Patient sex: M
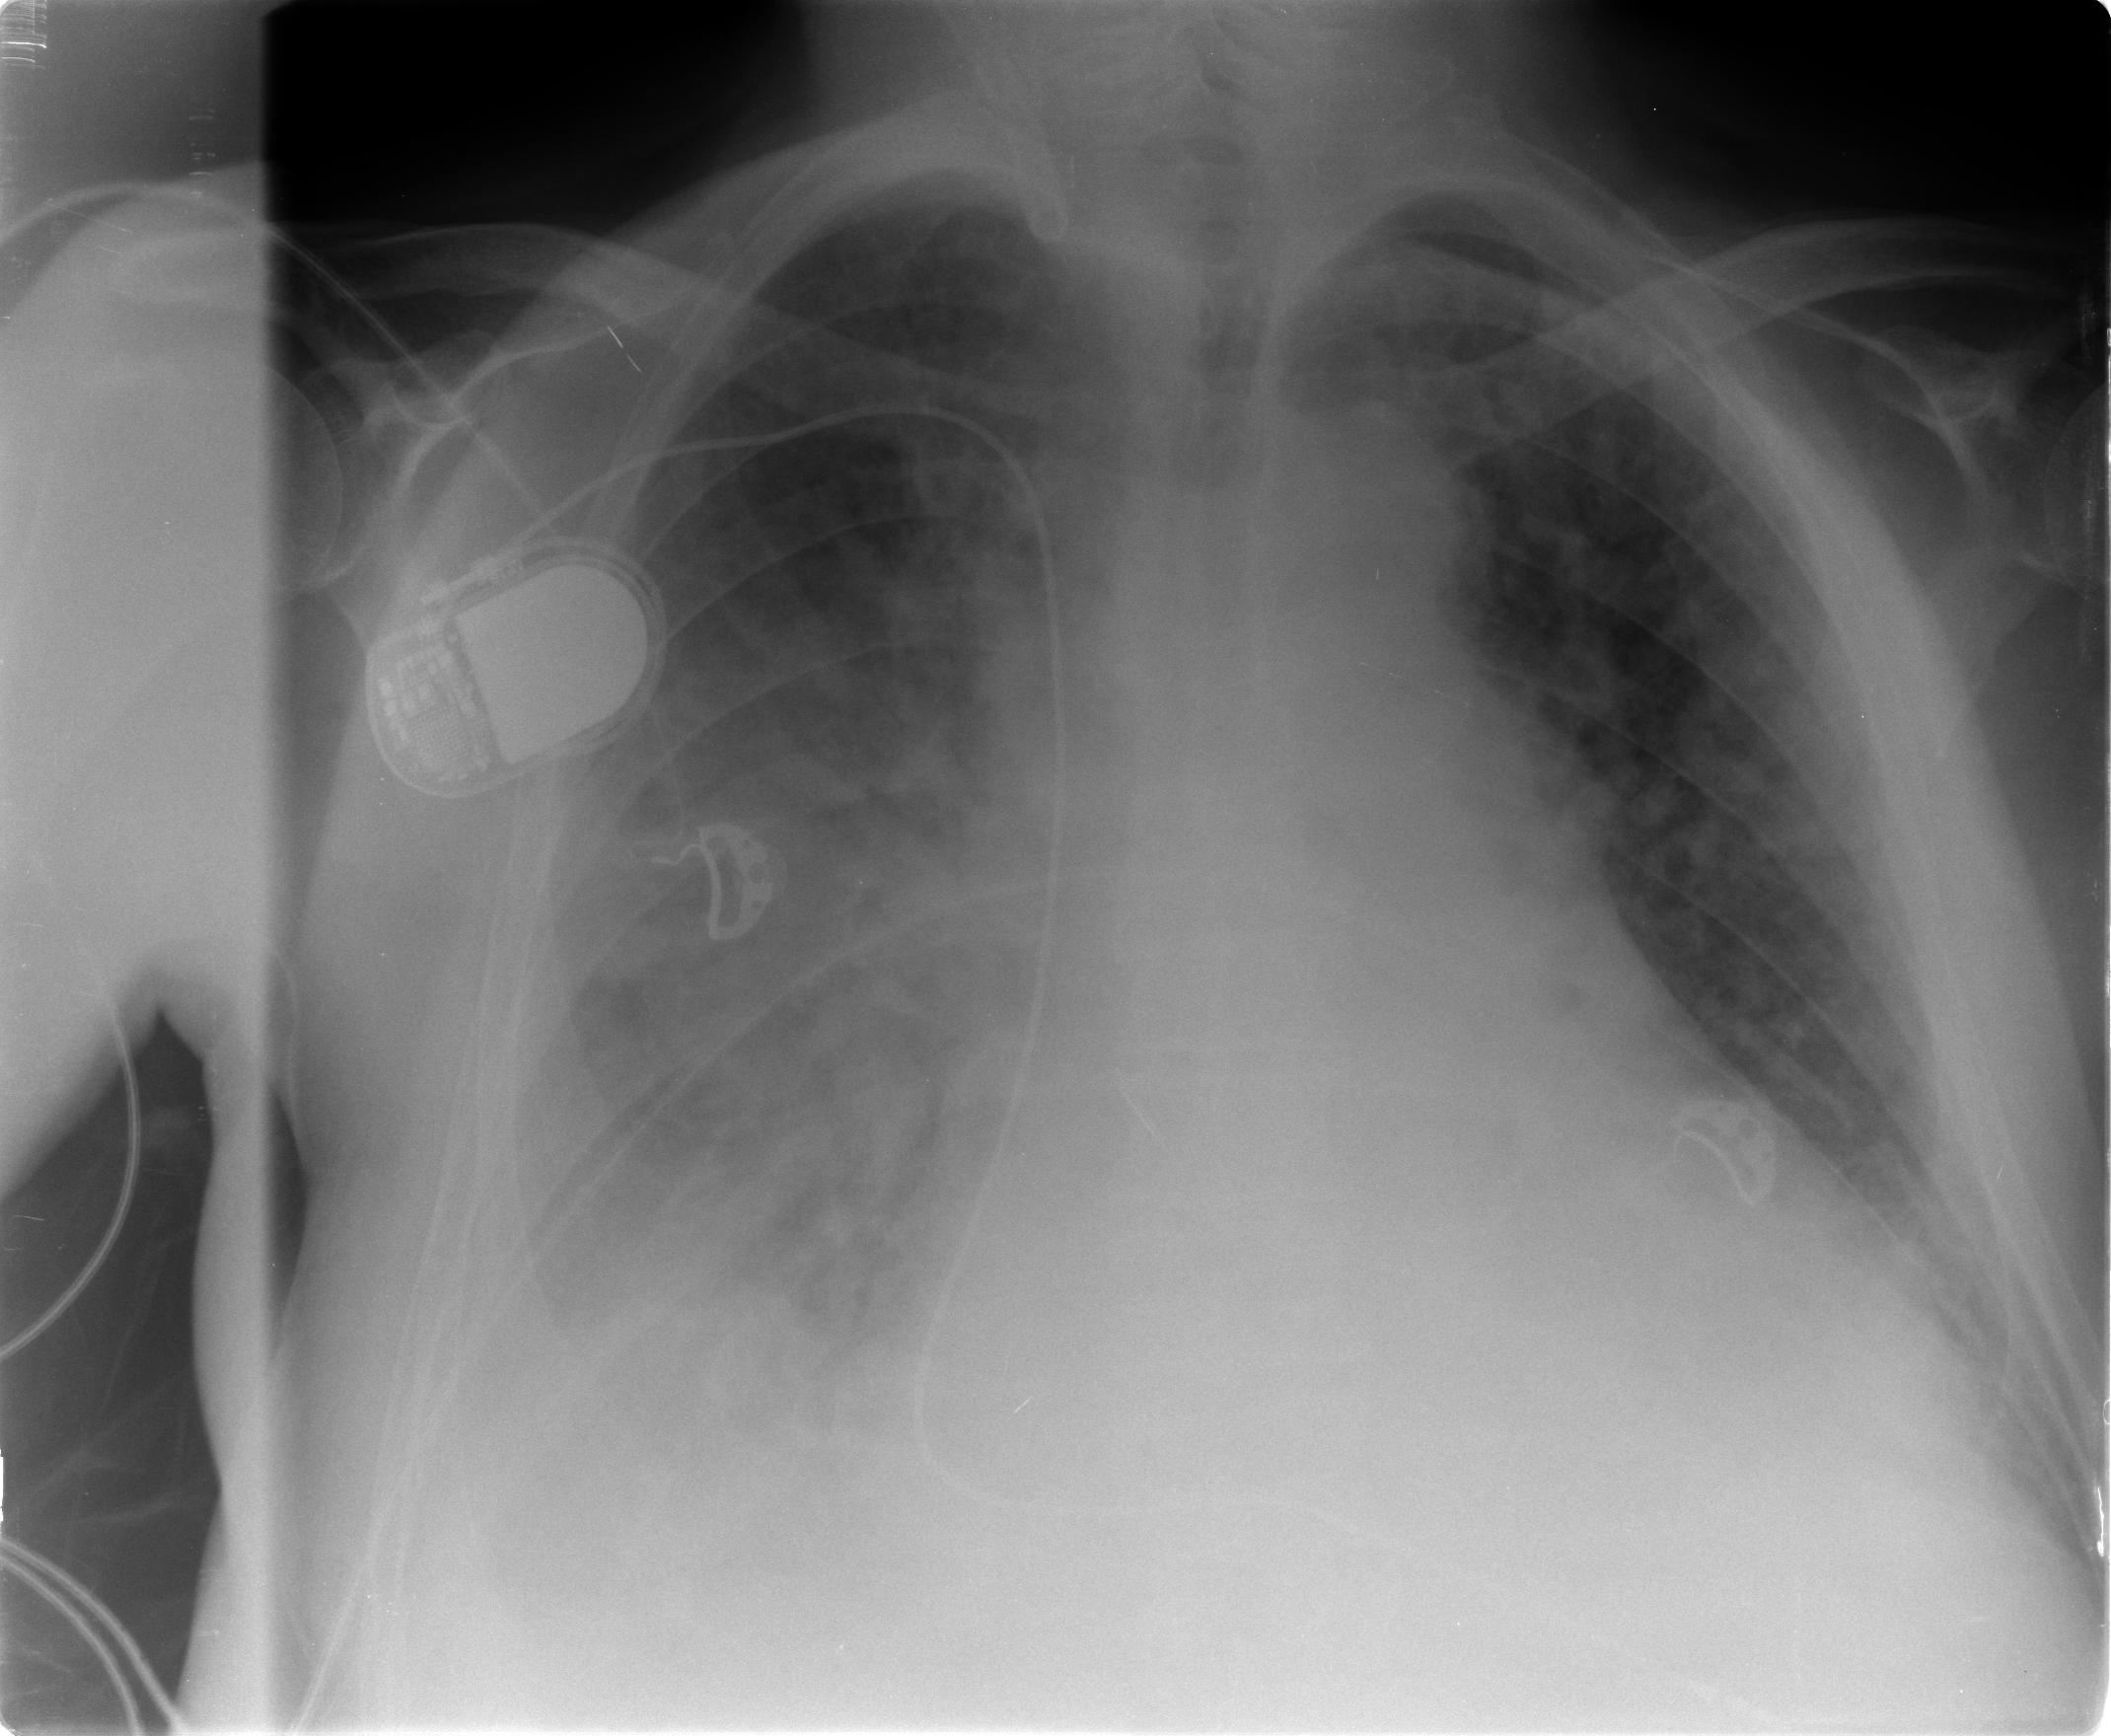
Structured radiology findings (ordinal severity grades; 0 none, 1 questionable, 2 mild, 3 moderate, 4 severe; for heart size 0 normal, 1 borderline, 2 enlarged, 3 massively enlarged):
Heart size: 3
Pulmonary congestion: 3
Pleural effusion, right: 3
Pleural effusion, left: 2
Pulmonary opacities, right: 3
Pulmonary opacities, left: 2
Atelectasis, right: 3
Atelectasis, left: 2